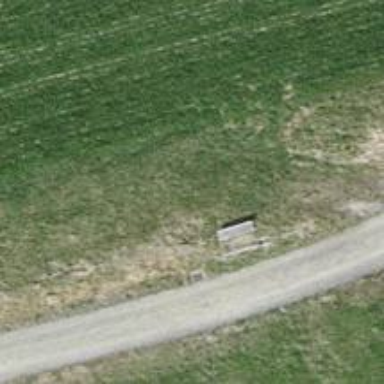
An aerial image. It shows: Bench.